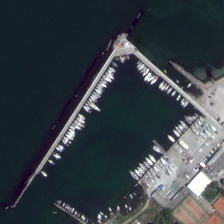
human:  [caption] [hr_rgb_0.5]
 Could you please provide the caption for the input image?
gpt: many boats are in a port near several buildings .

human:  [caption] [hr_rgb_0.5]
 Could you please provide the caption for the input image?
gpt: many boats are in a port near several buildings .

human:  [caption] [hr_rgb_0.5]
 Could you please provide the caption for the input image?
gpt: many boats are in a port near several buildings .

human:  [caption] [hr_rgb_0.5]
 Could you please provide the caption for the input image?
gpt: many boats are in a port near several buildings .

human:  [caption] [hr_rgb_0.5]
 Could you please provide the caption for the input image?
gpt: many boats are in a port near several buildings .